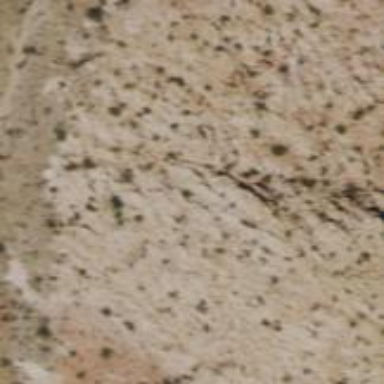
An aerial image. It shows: Brown cliff in the natural landscape.